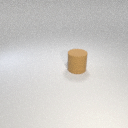
large brown rubber cylinder